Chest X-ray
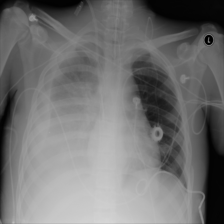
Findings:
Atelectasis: negative
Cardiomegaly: negative
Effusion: positive
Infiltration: negative
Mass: negative
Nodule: negative
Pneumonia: negative
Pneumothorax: negative
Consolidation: negative
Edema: negative
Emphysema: negative
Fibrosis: negative
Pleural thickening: negative
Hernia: negative